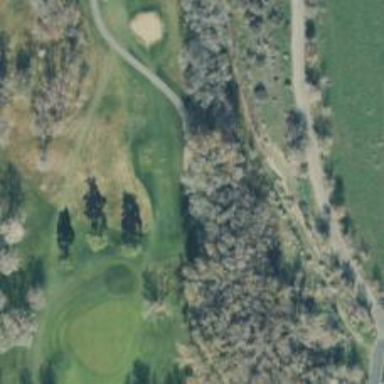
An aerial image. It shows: Golf cartpath that is also road path.